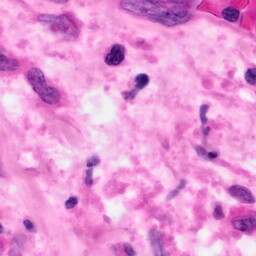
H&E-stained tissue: Pancreatic